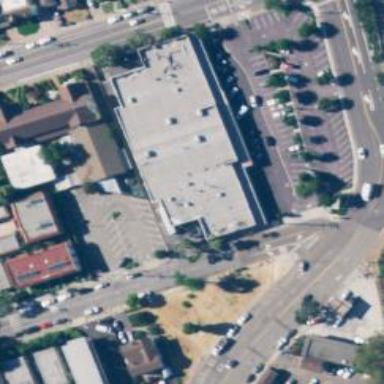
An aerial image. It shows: Pharmacy providing healthcare services.